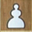
Piece: wP